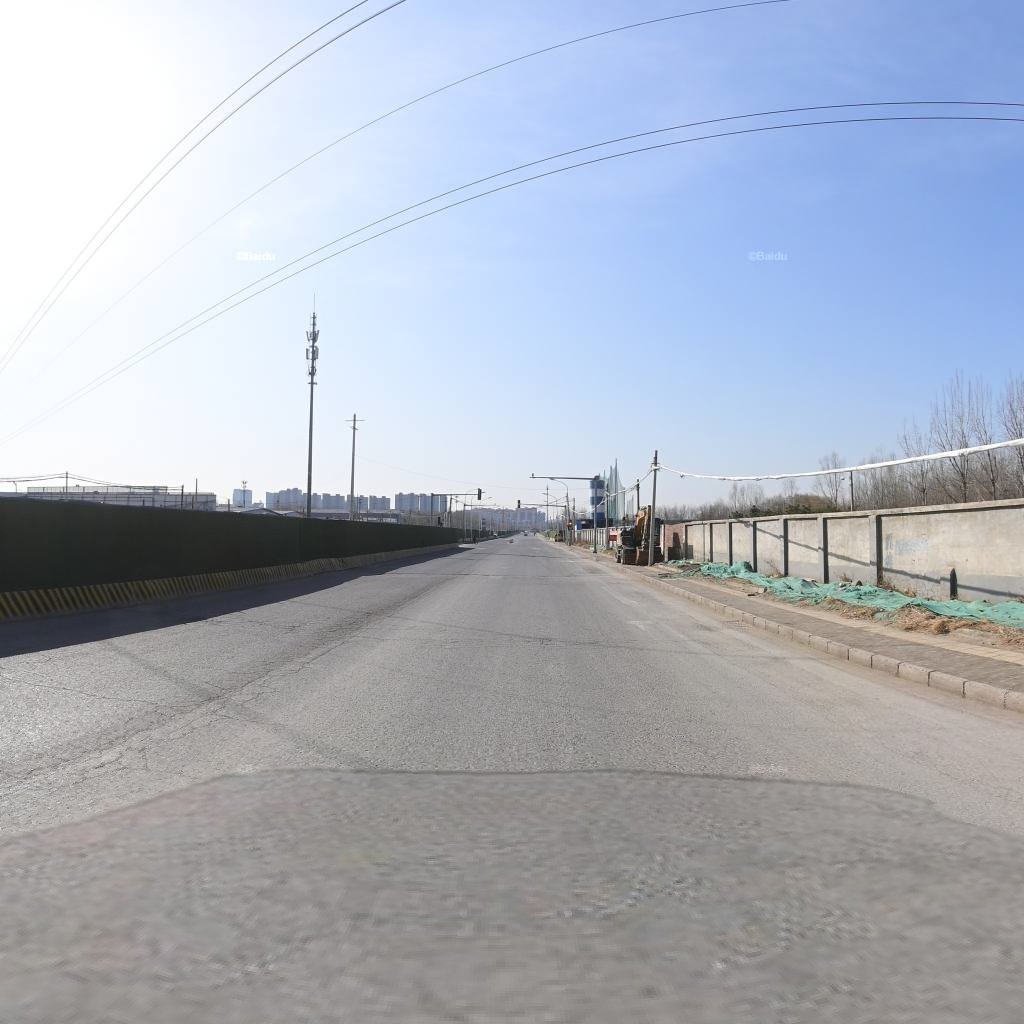
Region: Chaoyang
Road damage annotations: alligator crack